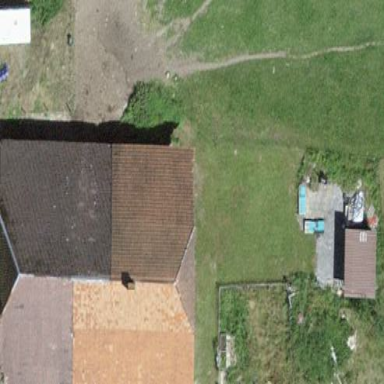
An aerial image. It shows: Farm building.